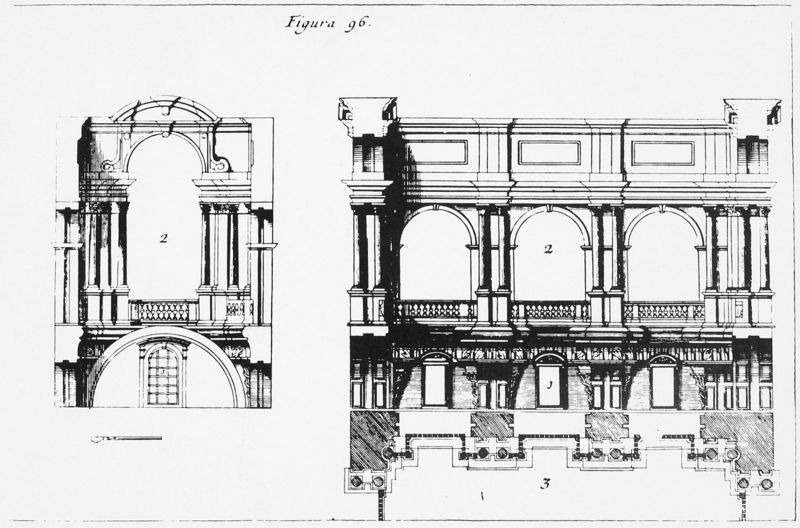
Titel: Ignatius-Kirche (Ignatius von Loyola) mit Deckenmalerei
Künstler: Orazio Grassi
Standort:  ()
Schlagwörter: fenster, skizze, säule, säulen, tür, zeichnung, gebäude, muster, wand, architektur, brüstung, renaissance, ansicht, bogen, türen, zwei, grafik, pilaster, rundbogen, geländer, tor, bögen, stütze, druck, arkaden, teilstück, fries, griechisch, tempel, römisch, friese, grundriss, aufriss, architekturzeichnung, romanisch, teil, bogengang, fundament, seitenriss, stele, baluster, italienisch, figura, 3, 2, 96, pietra, figura 96